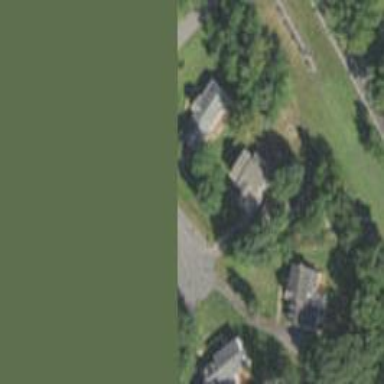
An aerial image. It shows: Residential road.